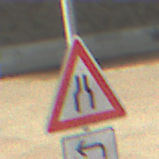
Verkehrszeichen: VerengteFahrbahn
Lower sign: RichtungsangabeDurchPfeile2
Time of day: MorningAfternoon
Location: Outdoor (Suburban)
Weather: Clear
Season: NotSpecified
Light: Natural